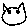
Label: cat